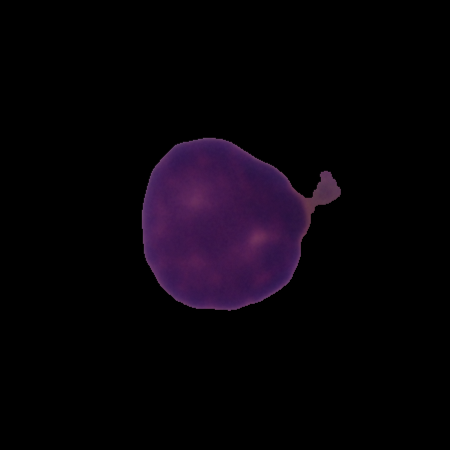
Label: healthy